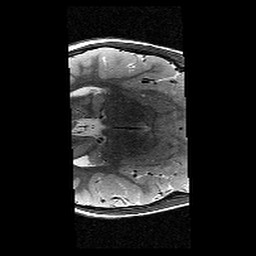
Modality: T2w
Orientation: axial
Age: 9
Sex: female
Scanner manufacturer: siemens
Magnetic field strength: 3 T
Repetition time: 9.23 s
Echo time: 0.067 s